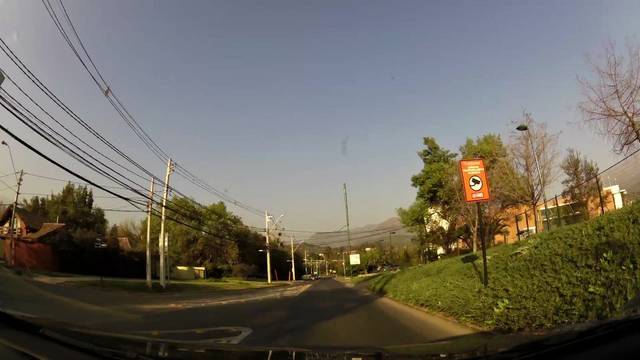
Region: Chile
Coordinates: -33.351, -70.509